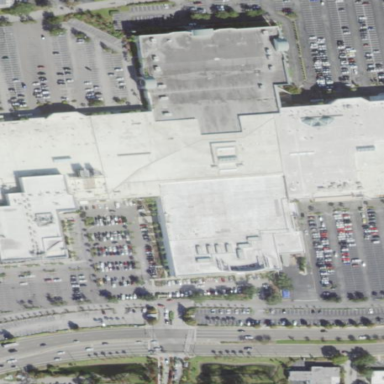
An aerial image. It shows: Mall building.